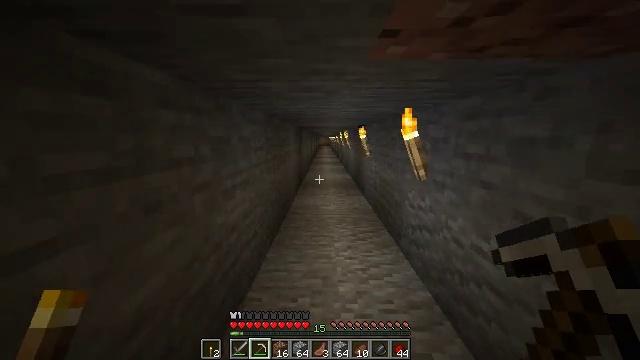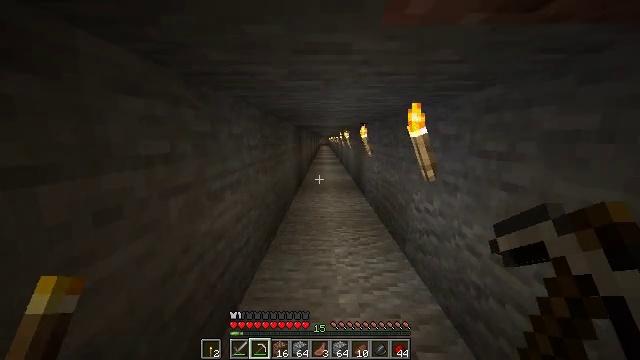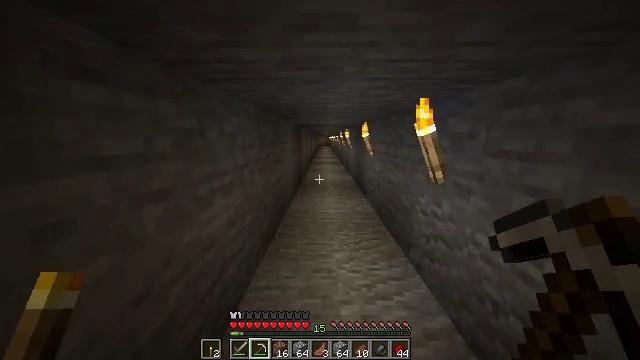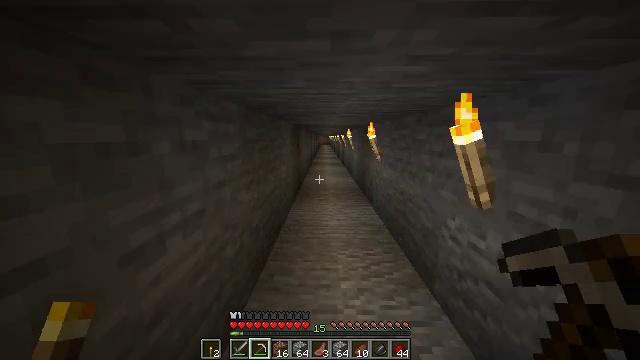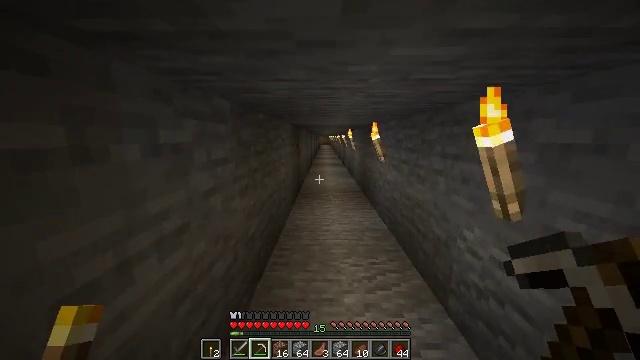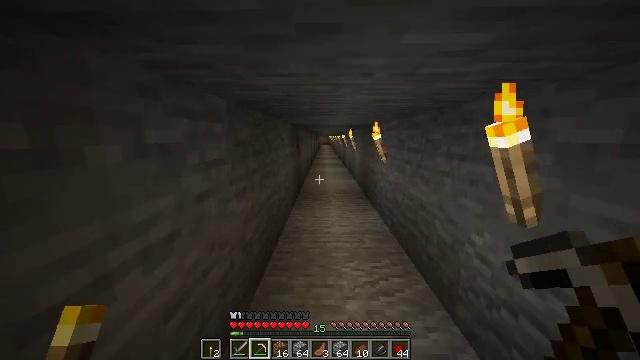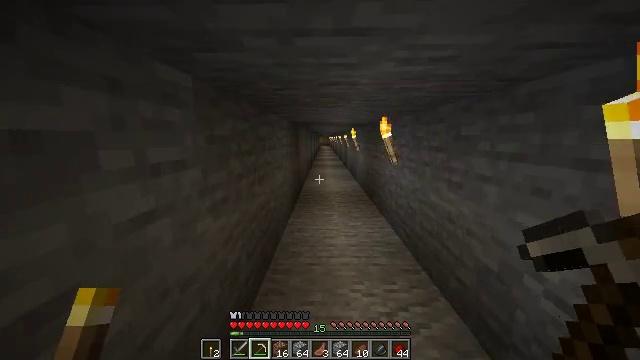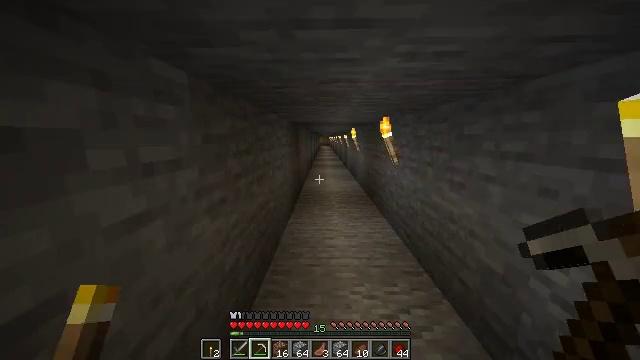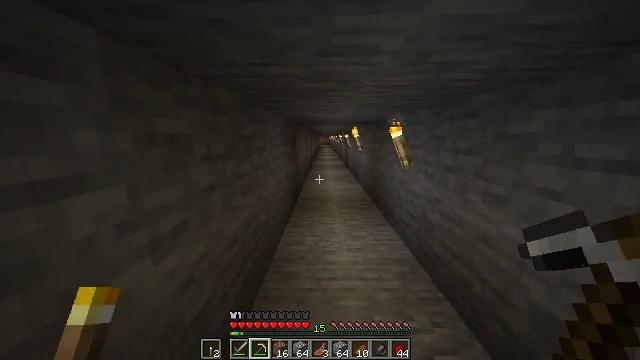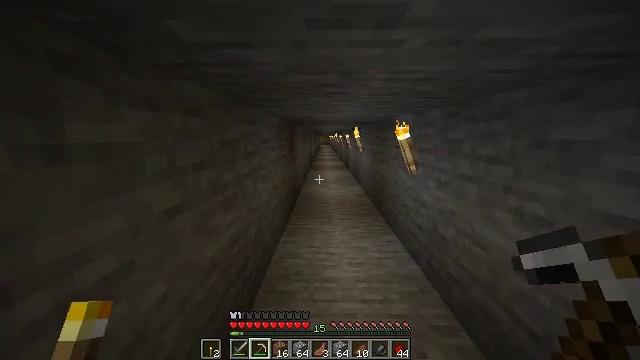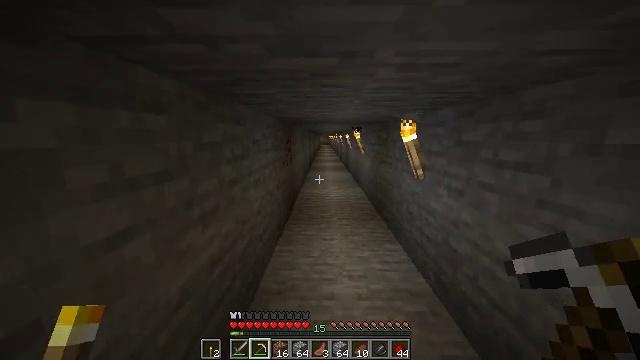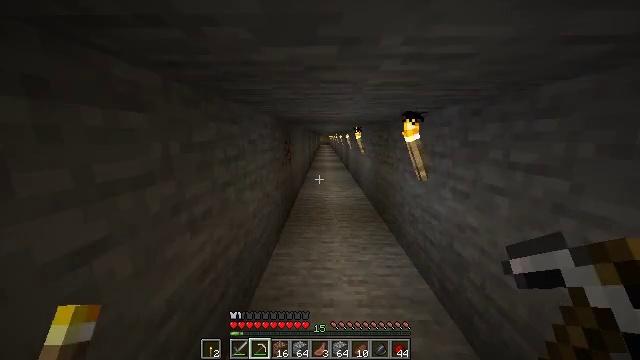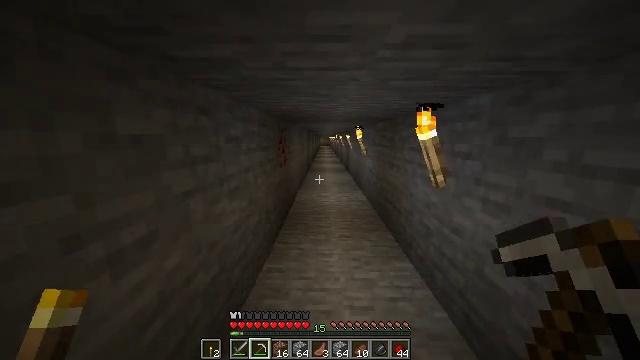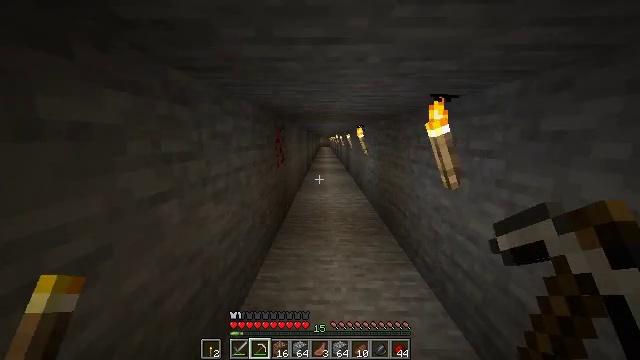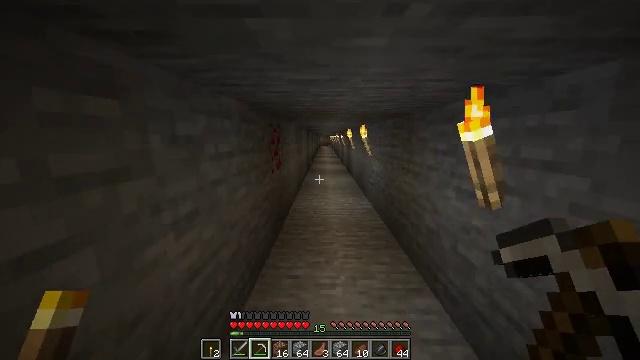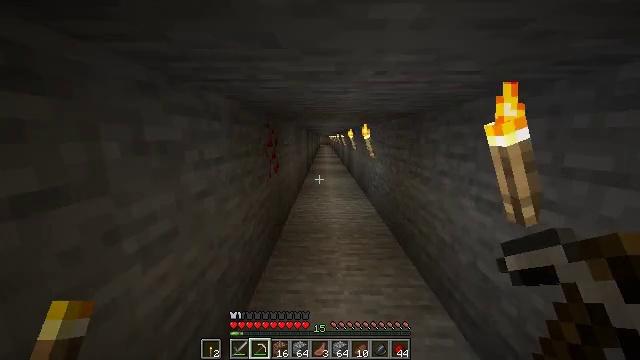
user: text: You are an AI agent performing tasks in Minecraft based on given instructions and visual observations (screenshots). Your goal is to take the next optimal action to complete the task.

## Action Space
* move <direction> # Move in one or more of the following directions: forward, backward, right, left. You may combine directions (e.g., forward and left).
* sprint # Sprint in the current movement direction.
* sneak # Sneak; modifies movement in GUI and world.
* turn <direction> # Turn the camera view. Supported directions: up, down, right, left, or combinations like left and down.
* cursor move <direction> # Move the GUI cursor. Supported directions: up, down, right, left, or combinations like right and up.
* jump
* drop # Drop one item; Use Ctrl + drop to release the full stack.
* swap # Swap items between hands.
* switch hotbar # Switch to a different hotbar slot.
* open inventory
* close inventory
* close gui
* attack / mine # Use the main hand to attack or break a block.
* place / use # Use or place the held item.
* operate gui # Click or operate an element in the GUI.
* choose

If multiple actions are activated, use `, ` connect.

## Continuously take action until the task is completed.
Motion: motion action
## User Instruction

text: Make cobblestone stairs using cobblestone.
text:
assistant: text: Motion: move forward, sprint
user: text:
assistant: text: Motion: move forward, sprint
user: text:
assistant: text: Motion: move forward, sprint
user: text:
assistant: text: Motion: move forward, sprint
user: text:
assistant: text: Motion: move forward, sprint
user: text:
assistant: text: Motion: move forward, sprint
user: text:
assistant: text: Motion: move forward, sprint
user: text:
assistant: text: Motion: move forward, sprint
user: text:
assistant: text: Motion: move forward, sprint
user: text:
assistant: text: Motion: move forward, sprint
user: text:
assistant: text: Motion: move forward, sprint
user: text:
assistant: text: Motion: move forward, sprint
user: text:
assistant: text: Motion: move forward, sprint
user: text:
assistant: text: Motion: move forward, sprint
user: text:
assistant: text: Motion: move forward, sprint
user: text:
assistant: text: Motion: move forward, sprint
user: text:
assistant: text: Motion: move forward, sprint
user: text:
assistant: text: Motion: move forward, sprint
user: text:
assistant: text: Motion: move forward, sprint
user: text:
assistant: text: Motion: move forward, sprint
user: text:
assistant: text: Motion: move forward, sprint
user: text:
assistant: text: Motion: move forward, sprint
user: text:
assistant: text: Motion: move forward, sprint
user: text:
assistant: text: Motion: move forward, sprint
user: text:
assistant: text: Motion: move forward, sprint
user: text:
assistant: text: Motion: move forward, sprint
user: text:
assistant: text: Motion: move forward, sprint
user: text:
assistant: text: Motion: move forward, sprint
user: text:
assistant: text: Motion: move forward, sprint
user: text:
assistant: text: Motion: move forward, sprint